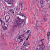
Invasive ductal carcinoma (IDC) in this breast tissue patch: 1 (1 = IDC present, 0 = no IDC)